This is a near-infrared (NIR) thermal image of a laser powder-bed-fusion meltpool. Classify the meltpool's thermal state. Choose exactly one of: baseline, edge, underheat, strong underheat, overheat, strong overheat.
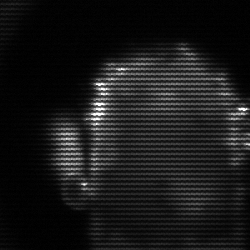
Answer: baseline